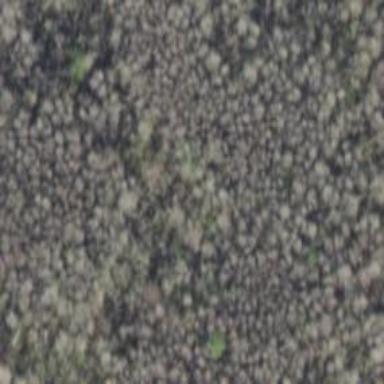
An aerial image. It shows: Swampy wetland with needle-leaved plants.